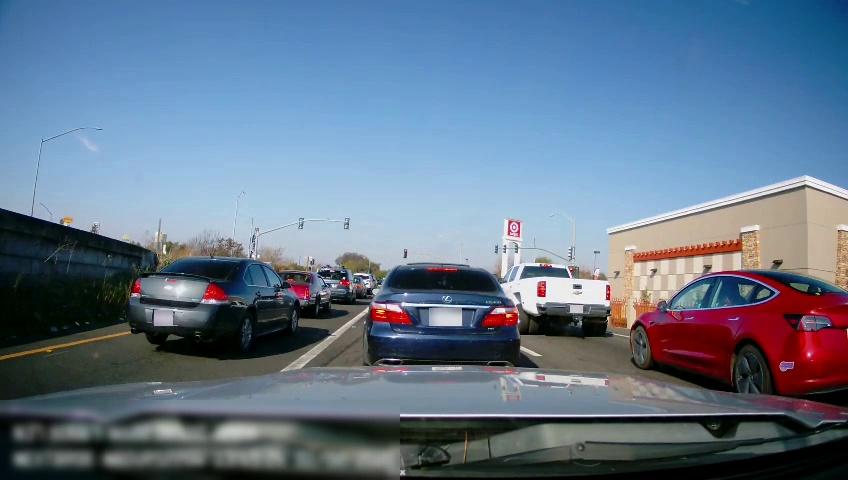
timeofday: Day
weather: Sunny
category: Drivable Space
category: Vehicles | SUV
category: Vehicles | Car
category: Vehicles | SUV
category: Vehicles | Car
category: Vehicles | Car
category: Vehicles | Truck
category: Vehicles | Car
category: Vehicles | Car
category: Lanes | Alternate Lane
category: Lanes | Current Lane
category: Lanes | Current Lane
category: Lanes | Alternate Lane
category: Traffic | Lights
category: Traffic | Lights
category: Traffic | Lights
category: Traffic | Lights
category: Traffic | Lights
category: Traffic | Lights
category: Traffic | Lights